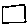
Label: square